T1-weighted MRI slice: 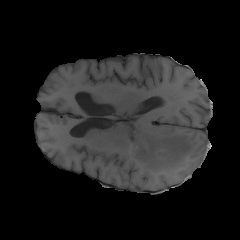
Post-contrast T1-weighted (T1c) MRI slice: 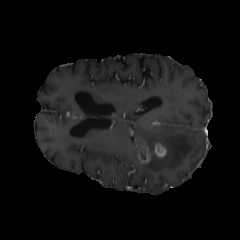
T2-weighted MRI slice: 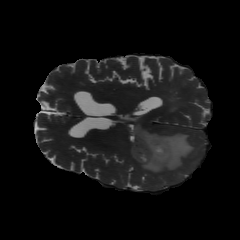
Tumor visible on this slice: yes